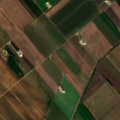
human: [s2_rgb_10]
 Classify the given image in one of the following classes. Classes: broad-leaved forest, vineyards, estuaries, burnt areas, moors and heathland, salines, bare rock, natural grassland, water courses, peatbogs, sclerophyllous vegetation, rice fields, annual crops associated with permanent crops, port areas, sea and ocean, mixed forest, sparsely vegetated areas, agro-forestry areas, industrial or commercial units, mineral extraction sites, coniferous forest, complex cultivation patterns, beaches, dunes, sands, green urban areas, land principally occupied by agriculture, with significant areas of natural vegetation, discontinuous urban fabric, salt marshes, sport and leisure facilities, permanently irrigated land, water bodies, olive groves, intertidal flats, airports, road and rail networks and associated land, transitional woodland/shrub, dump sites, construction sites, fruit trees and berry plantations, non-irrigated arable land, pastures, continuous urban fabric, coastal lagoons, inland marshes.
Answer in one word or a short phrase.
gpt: non-irrigated arable land, vineyards